Question: I am writing a C++ application in QT Creator also using an SQLite database connection. What I want to achieve is that when I delete a row from a table, rows from other tables that refer to it are deleted too. So in my case if I delete a row from Basket, referring rows from Computer are also deleted, then from subsystemtable, subscriber, regulations and so on until the end.
Here is my database diagram:

I have created triggers for each table that have foreign key references with another tables.
'''
CREATE TRIGGER delete_fk BEFORE DELETE ON Basket
FOR EACH ROW BEGIN
DELETE FROM Computer WHERE computer.basket = old.id_basket;
END
CREATE TRIGGER delete_fk_comp BEFORE DELETE ON computer
FOR EACH ROW BEGIN
DELETE FROM subsystemtable WHERE subsystemtable.computer = id.id_computer;
END
CREATE TRIGGER delete_fk_subscriber_map BEFORE DELETE ON subscriber
FOR EACH ROW BEGIN
DELETE FROM mappingtable WHERE mappingtable.subscriber = old.id_subscriber;
END
CREATE TRIGGER delete_fk_subscriber_indirect BEFORE DELETE ON subscriber
FOR EACH ROW BEGIN
DELETE FROM indirectsubscriber WHERE indirectsubscriber.subscriber = old.id_subscriber;
END
CREATE TRIGGER delete_fk_subscriber BEFORE DELETE ON subscriber
FOR EACH ROW BEGIN
DELETE FROM reserve WHERE reserve.subscriber = old.id_subscriber;
END
CREATE TRIGGER delete_fk_subscriber_res BEFORE DELETE ON subscriber
FOR EACH ROW BEGIN
DELETE FROM reserve WHERE reserve.subscriber_res = old.id_subscriber;
END
CREATE TRIGGER delete_fk_subs BEFORE DELETE ON subsystem
FOR EACH ROW BEGIN
DELETE FROM subsystemtable WHERE subsystemtable.subsystem = old.id_subsystem;
END
CREATE TRIGGER delete_fk_substable_reg BEFORE DELETE ON subsystemtable
FOR EACH ROW BEGIN
DELETE FROM regulations WHERE regulations.subsystem = old.id;
END
CREATE TRIGGER delete_fk_substable BEFORE DELETE ON subsystemtable
FOR EACH ROW BEGIN
DELETE FROM subscriber WHERE subscriber.subsystem = old.id;
END
'''
I got what I wanted. And it works exactly like I wanted. But my problem now is the low performance. So in my database I have about 20 computers for each basket, then about 5 subsystems for each computer, 100 subscribers for each subsystem and so on. When i delete 1 single basket the whole procedure takes about 400 ms. Should I delete 3 baskets at once, it will take more than 3 seconds already.
I need to find a way for this to work way faster. Limited by about 200-300 ms, I guess. And I need any suggestions about how can I do it.
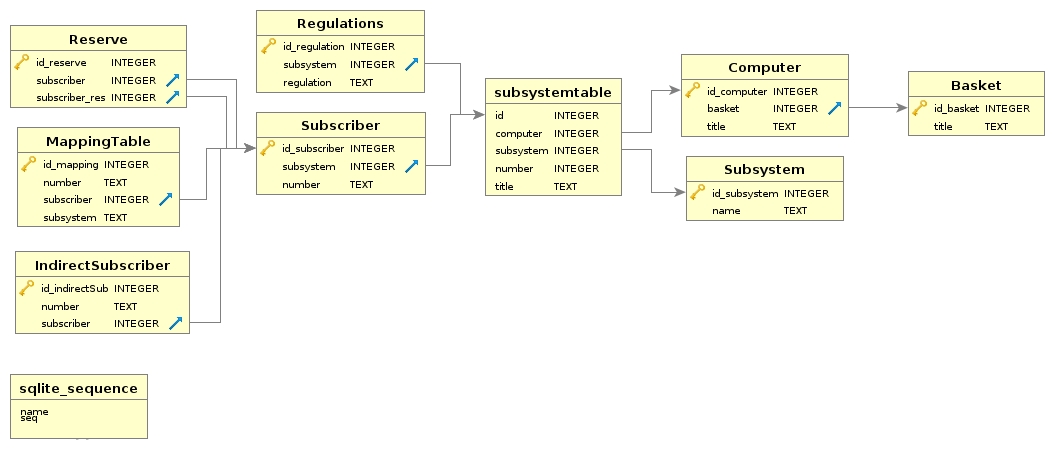
Answer: You are implementing foreign keys by hand.
This is not necessary; you can just use <URL> to let the DB do the appropriate changes.
Whether you are implementing foreign keys manually or with the help of the DB, you need to create <URL>, or all the lookups needed to find related rows will be slow.